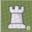
Piece: wR